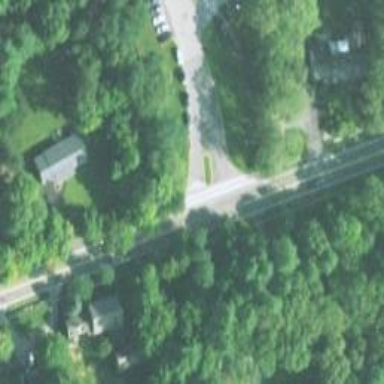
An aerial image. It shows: Service road.